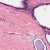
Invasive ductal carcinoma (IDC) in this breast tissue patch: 0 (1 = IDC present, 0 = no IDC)